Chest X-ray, AP view. Patient: 81 years old, sex M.
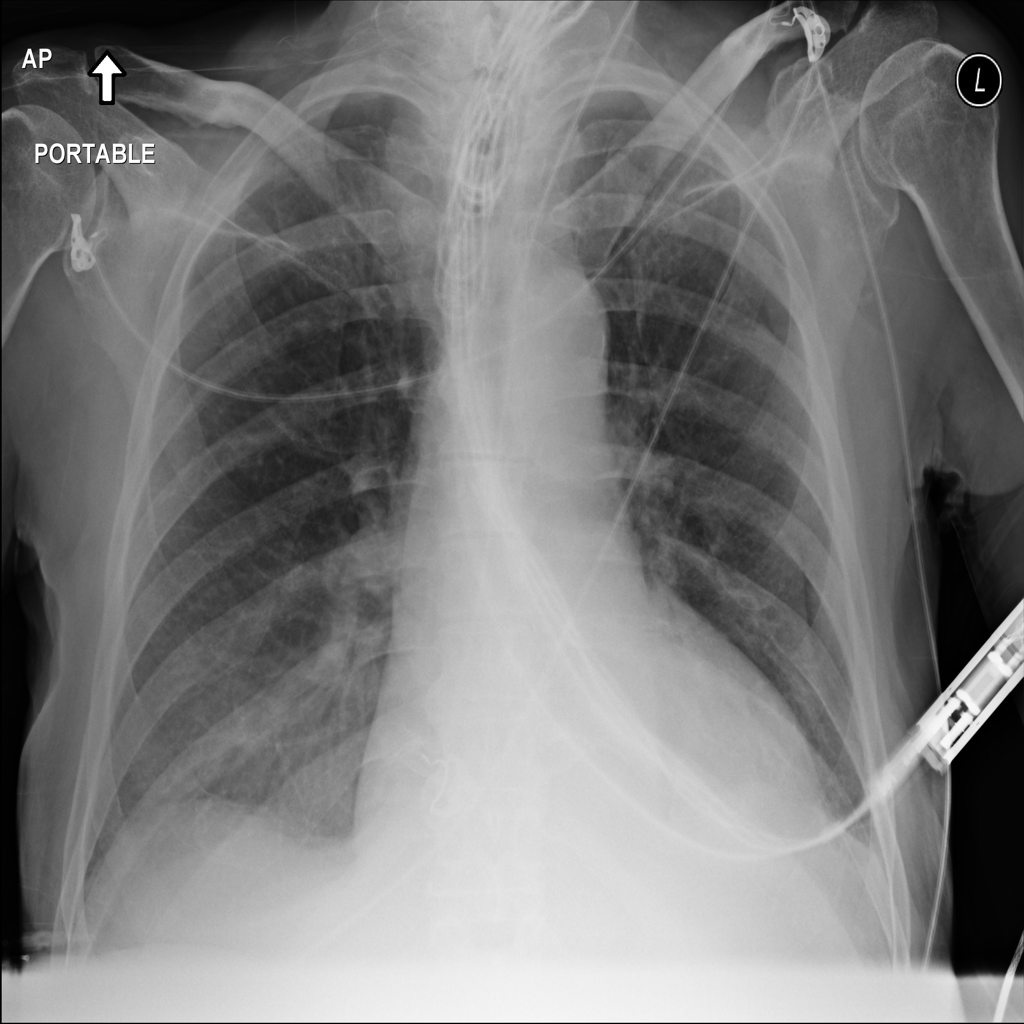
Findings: No Finding